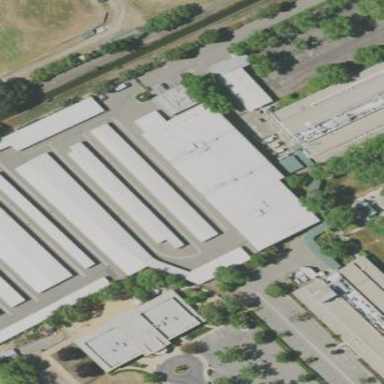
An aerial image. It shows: Warehouse building used for storage rental services.